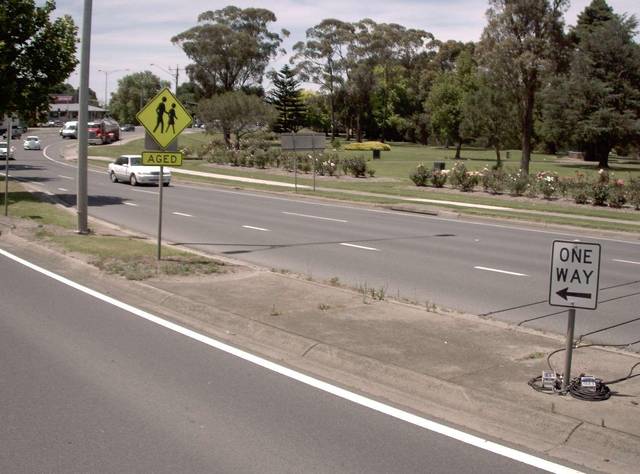
Region: Australia
Coordinates: -38.196, 146.541